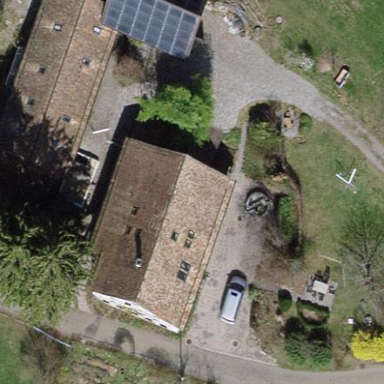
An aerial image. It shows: Farm building.